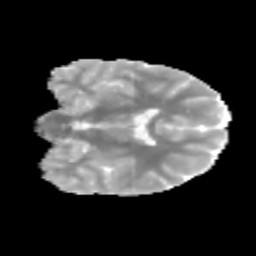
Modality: MD
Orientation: coronal
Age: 9
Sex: male
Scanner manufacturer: siemens
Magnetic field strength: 3 T
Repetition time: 3.8 s
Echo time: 0.07 s